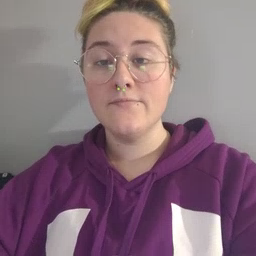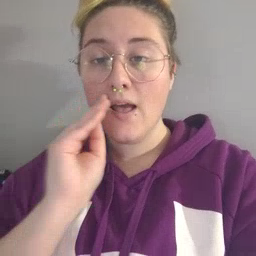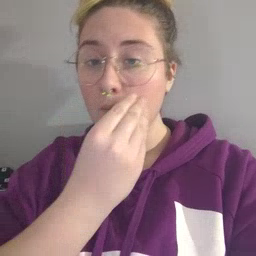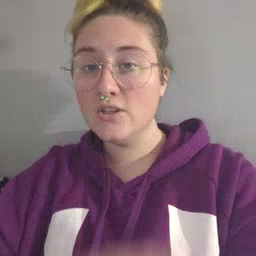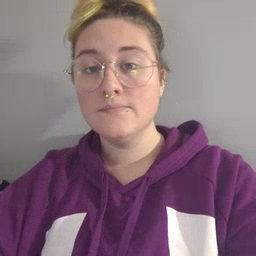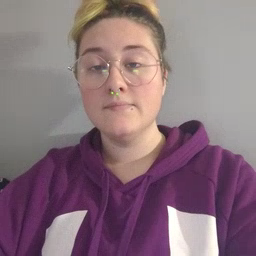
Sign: flower